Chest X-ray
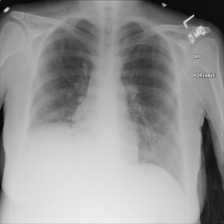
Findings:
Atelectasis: negative
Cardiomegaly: negative
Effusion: negative
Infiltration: negative
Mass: negative
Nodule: negative
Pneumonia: negative
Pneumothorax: negative
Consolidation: negative
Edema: negative
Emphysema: negative
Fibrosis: negative
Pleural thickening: negative
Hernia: negative